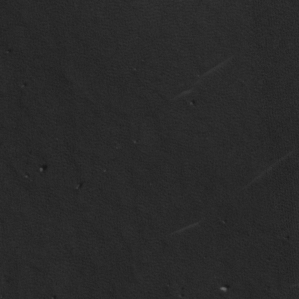
Label: non_frost